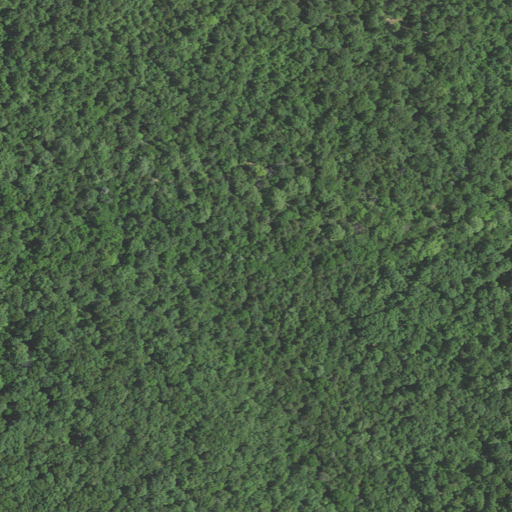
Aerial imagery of valley in Missouri named Scofield Hollow containing deciduous forest, mixed forest, and evergreen forest